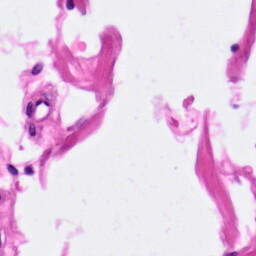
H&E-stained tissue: Pancreatic